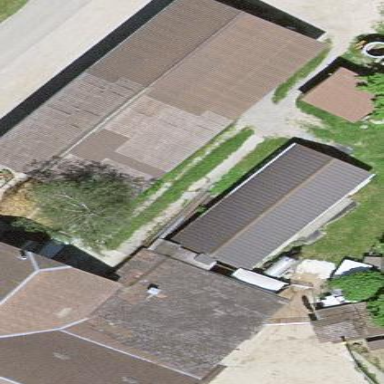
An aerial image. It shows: Shed building.